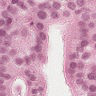
Metastatic tissue present: yes